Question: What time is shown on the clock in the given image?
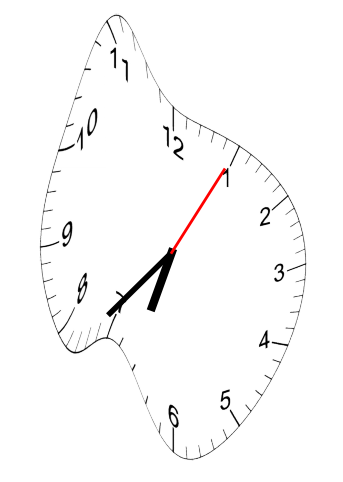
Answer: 06:37:05